Question: I am trying to add confidence intervals to the points displayed in the attached plot using ggplot2. (2 datasets, one X axis, 2 Y axes)
The points represent the mean value (val column in the dataframe). The data frame also contains the upper and lower values (L and U columns)
'''
t<-data.frame(rep(c( "AA","AG","GG"),2), c(79.29365,47.67004,22.86688,28.41990,33.29651,36.76852),
c(71.18651,45.97425,22.04625,27.23392,32.97892,36.57194),
c(87.40079,49.36582,23.68751,29.60588,33.61411,36.96510),
c(rep("a",3),c(rep("b",3))))
colnames(t)<-c("x","val","L","U","panel")
d1<-t[1:3,]
d2<-t[4:6,]
p <- ggplot(data = t, mapping = aes(x =t$x, y = t$val))
p <- p + facet_grid(panel ~ ., scale = "free")
p <- p + layer(data = d1, mapping=aes(x = d1$x, y = d1$val), geom = c( "point"), stat = "identity",size=3)
p <- p + layer(data = d2, mapping =aes(x = d2$x, y = d2$val),geom = "point", stat = "identity",size=3)
p<-p+theme_bw()
p<-p+xlab("Genotypes")+ylab("Quantitative trait")+ggtitle("RS")
p<-p+scale_color_hue()
p
'''

I have managed to plot the error bars in a simple ggplot graph for one dataset, however I am failing to correctly add them to both plots as I have tried to do above.
'''
ggplot(d1, aes(x = d1$x, y = d1$val)) + geom_point(colour="gray", size = 4)+geom_errorbar(aes(ymax = d1$U, ymin = d1$L),width=0.05) +theme_bw()
'''
Thanks in advance.
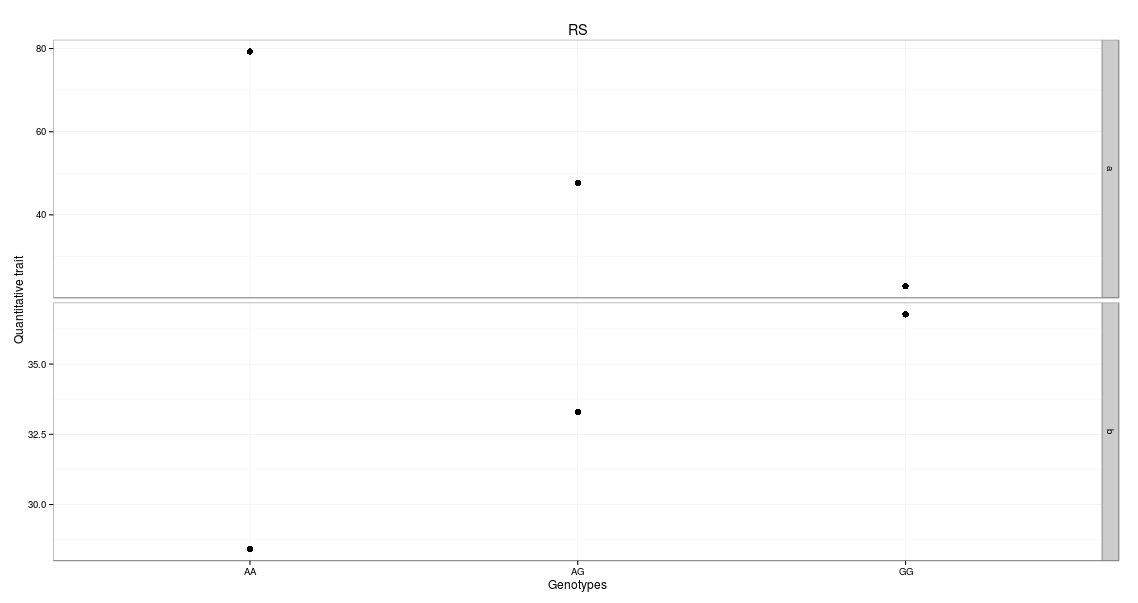
Answer: Just add the following command to the existing plot and everything will work fine:
'''
geom_errorbar(aes(ymax = U, ymin = L), width = 0.05)
'''
Note. I refer to 'U' and 'L' instead of 'd1$U' and 'd1$L'. The errorbar limits of both layers are already present in 't'.